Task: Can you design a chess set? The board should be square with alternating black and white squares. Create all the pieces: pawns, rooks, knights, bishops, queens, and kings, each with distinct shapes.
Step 4714:
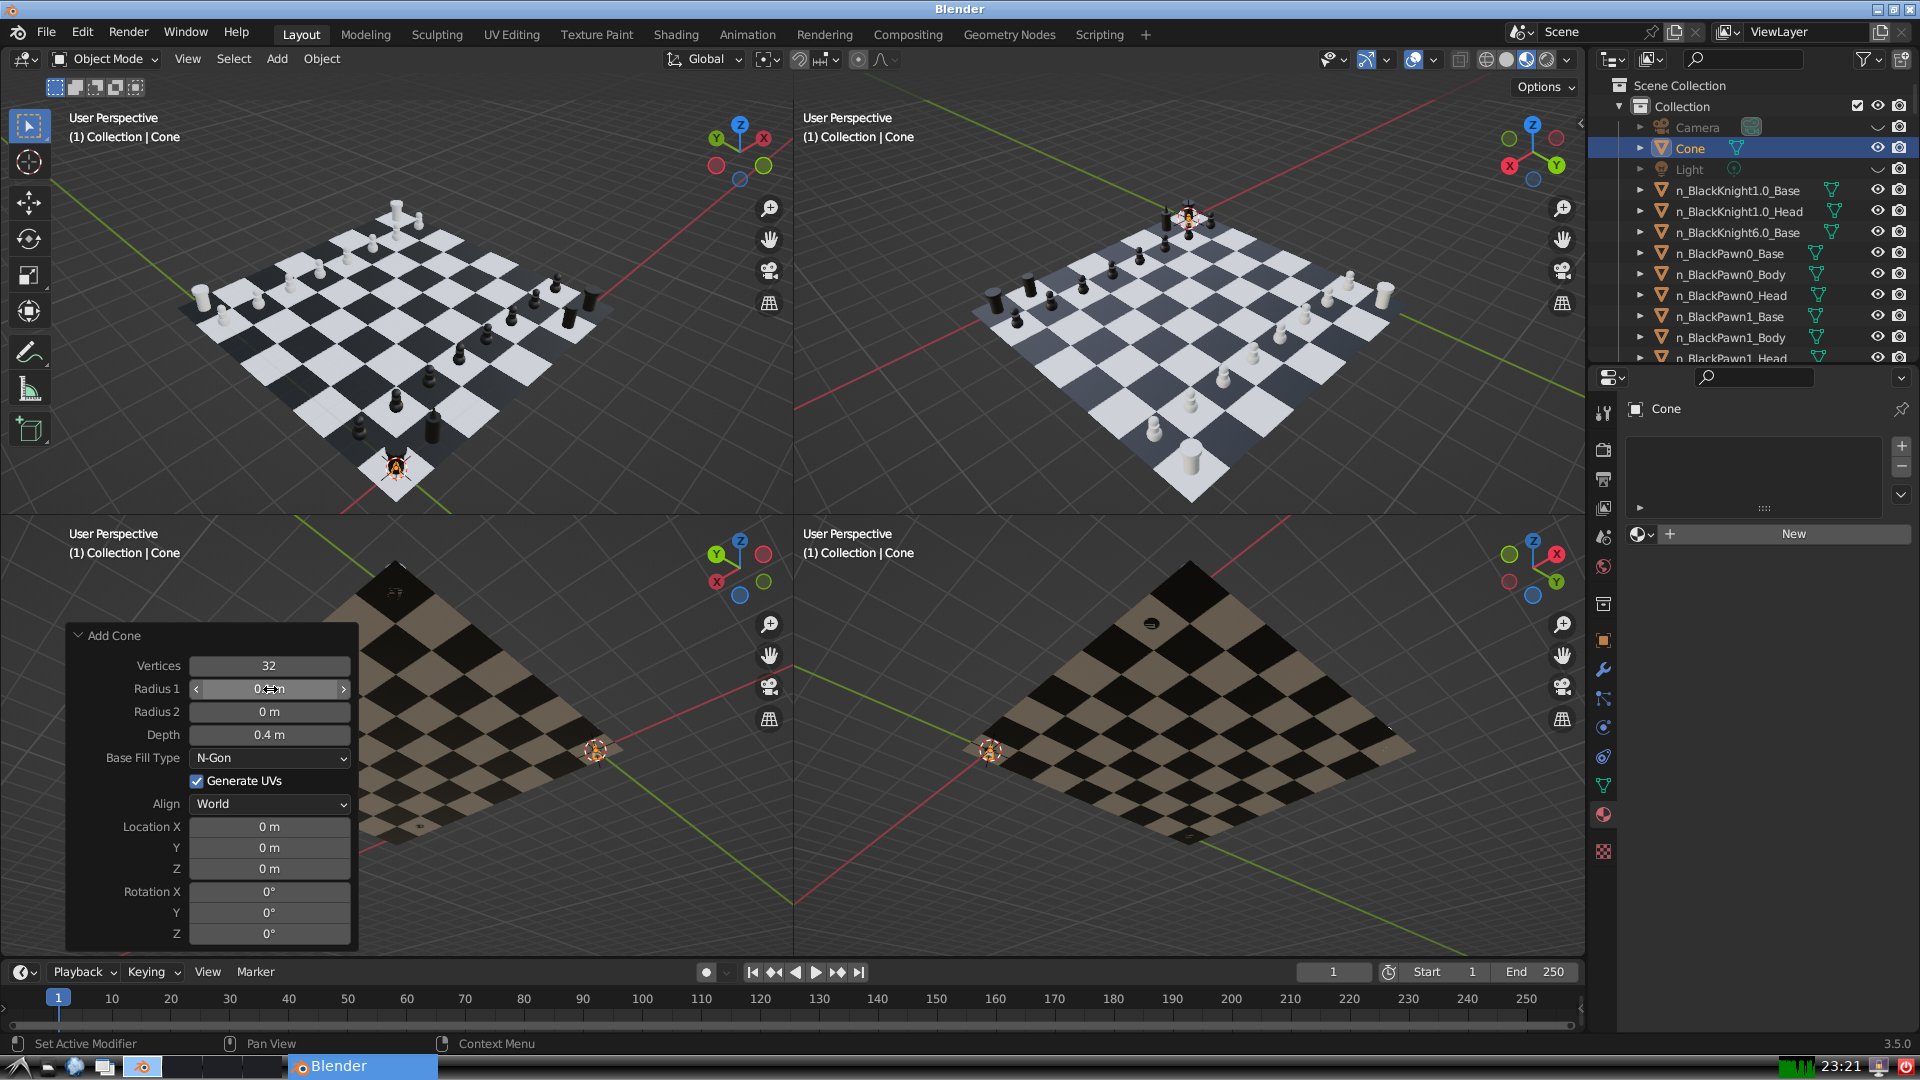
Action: click: no